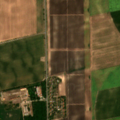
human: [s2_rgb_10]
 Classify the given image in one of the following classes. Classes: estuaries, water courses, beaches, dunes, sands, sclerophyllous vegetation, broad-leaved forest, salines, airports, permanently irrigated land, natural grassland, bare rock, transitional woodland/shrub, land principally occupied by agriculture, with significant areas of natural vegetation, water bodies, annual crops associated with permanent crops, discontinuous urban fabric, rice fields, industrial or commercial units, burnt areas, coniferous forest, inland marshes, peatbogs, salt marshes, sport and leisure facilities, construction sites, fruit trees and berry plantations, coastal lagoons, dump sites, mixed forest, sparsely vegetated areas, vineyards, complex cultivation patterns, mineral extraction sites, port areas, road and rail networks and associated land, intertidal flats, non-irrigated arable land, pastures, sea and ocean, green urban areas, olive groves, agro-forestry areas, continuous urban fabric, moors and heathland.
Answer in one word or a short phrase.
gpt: sport and leisure facilities, non-irrigated arable land, fruit trees and berry plantations, transitional woodland/shrub, water bodies